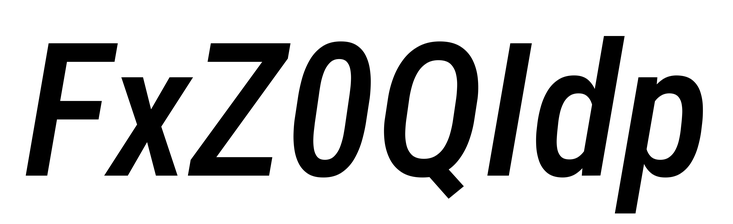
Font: Roboto-Italic_Condensed_Medium_Italic